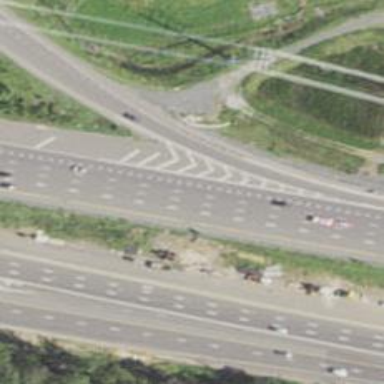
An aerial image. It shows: Motorway link.